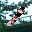
Label: 1